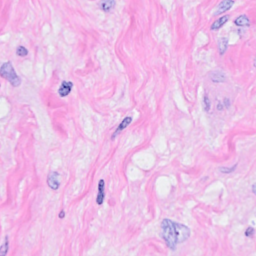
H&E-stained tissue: Breast